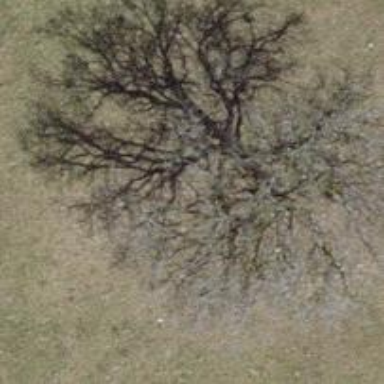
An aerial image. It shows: Beautiful tree in nature.